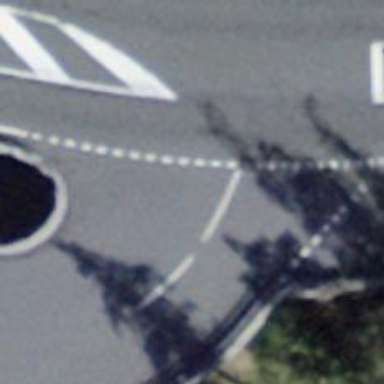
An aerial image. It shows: Unclassified road with asphalt surface.